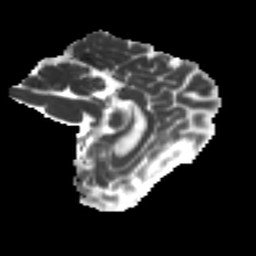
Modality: MD
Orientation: sagittal
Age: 50
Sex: female
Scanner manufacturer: ge
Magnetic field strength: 3 T
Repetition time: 7.8 s
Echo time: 0.0606 s